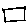
Label: square